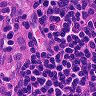
Metastatic tissue present: no